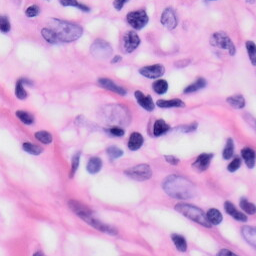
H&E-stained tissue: Skin